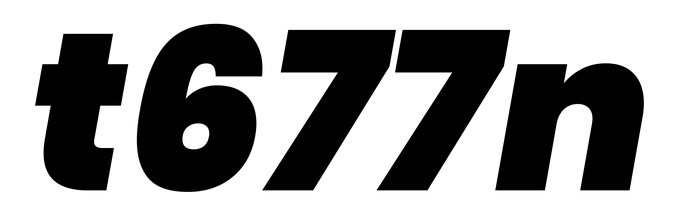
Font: Poppins-BlackItalic